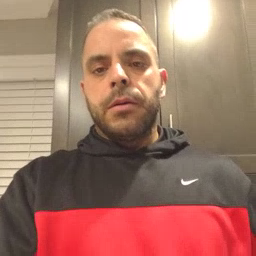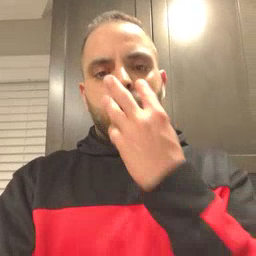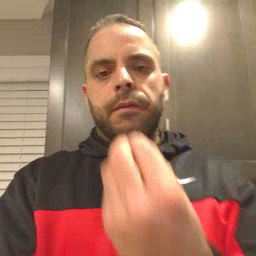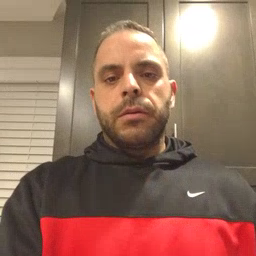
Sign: wolf